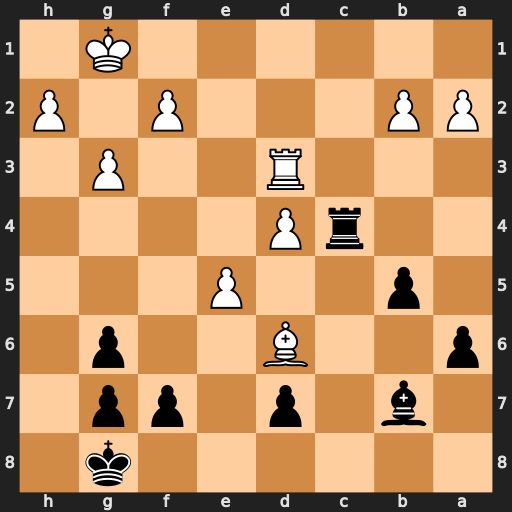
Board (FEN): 6k1/1b1p1pp1/p2B2p1/1p2P3/2rP4/3R2P1/PP3P1P/6K1
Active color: b
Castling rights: -
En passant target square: -
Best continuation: Rc1+ Rd1 Rxd1#